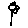
Label: flower